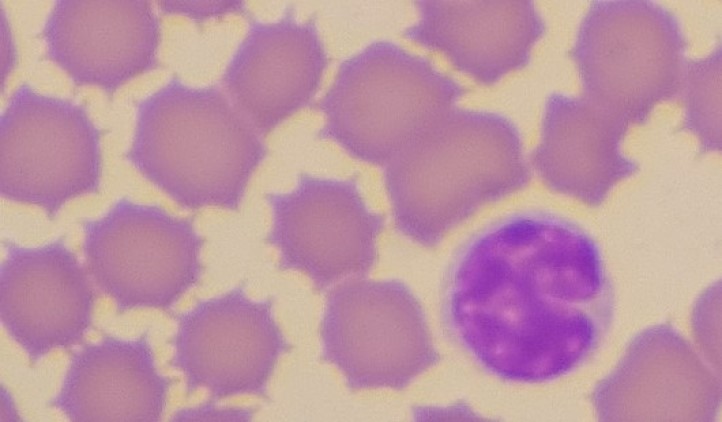
White blood cell type: Monocyte